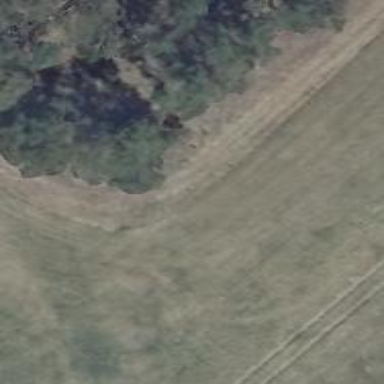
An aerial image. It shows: Track with grass surface categorized as grade4 tracktype.